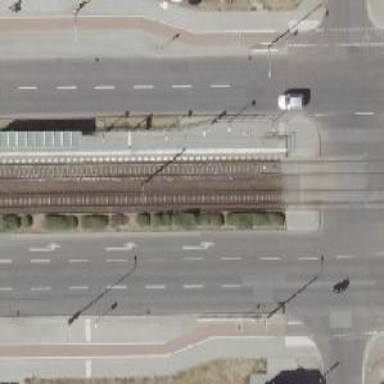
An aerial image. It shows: Platform for public transport with shelter. It serves trams and railways.